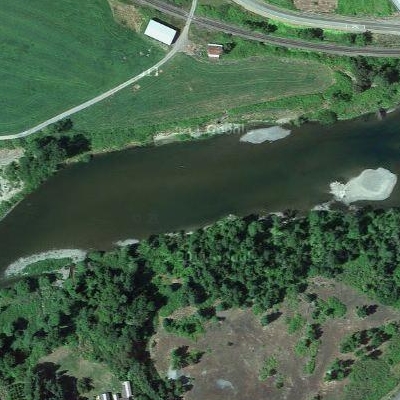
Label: RiverLake